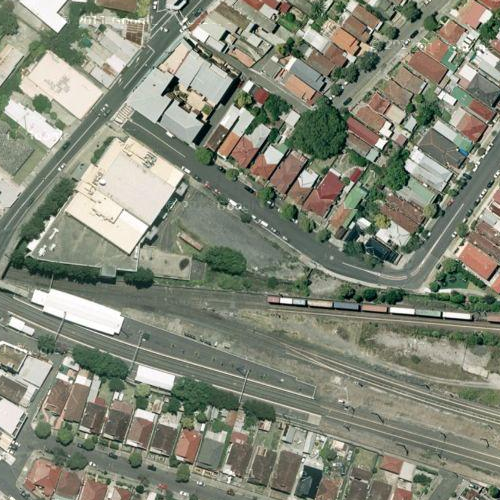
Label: sydney